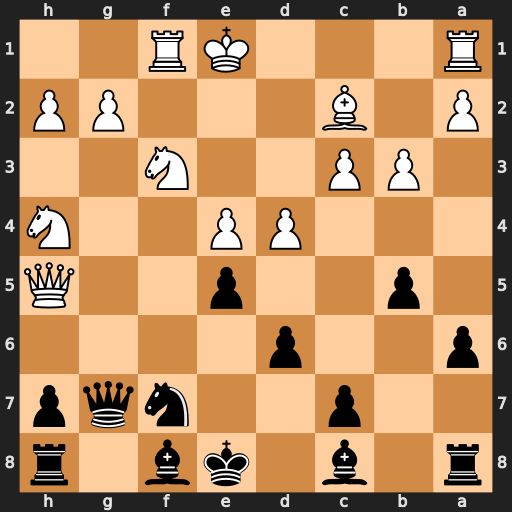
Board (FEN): r1b1kb1r/2p2nqp/p2p4/1p2p2Q/3PP2N/1PP2N2/P1B3PP/R3KR2
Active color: b
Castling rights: Qkq
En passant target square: -
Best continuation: Bg4 Nf5 Bxh5 Nxg7+ Bxg7